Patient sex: F
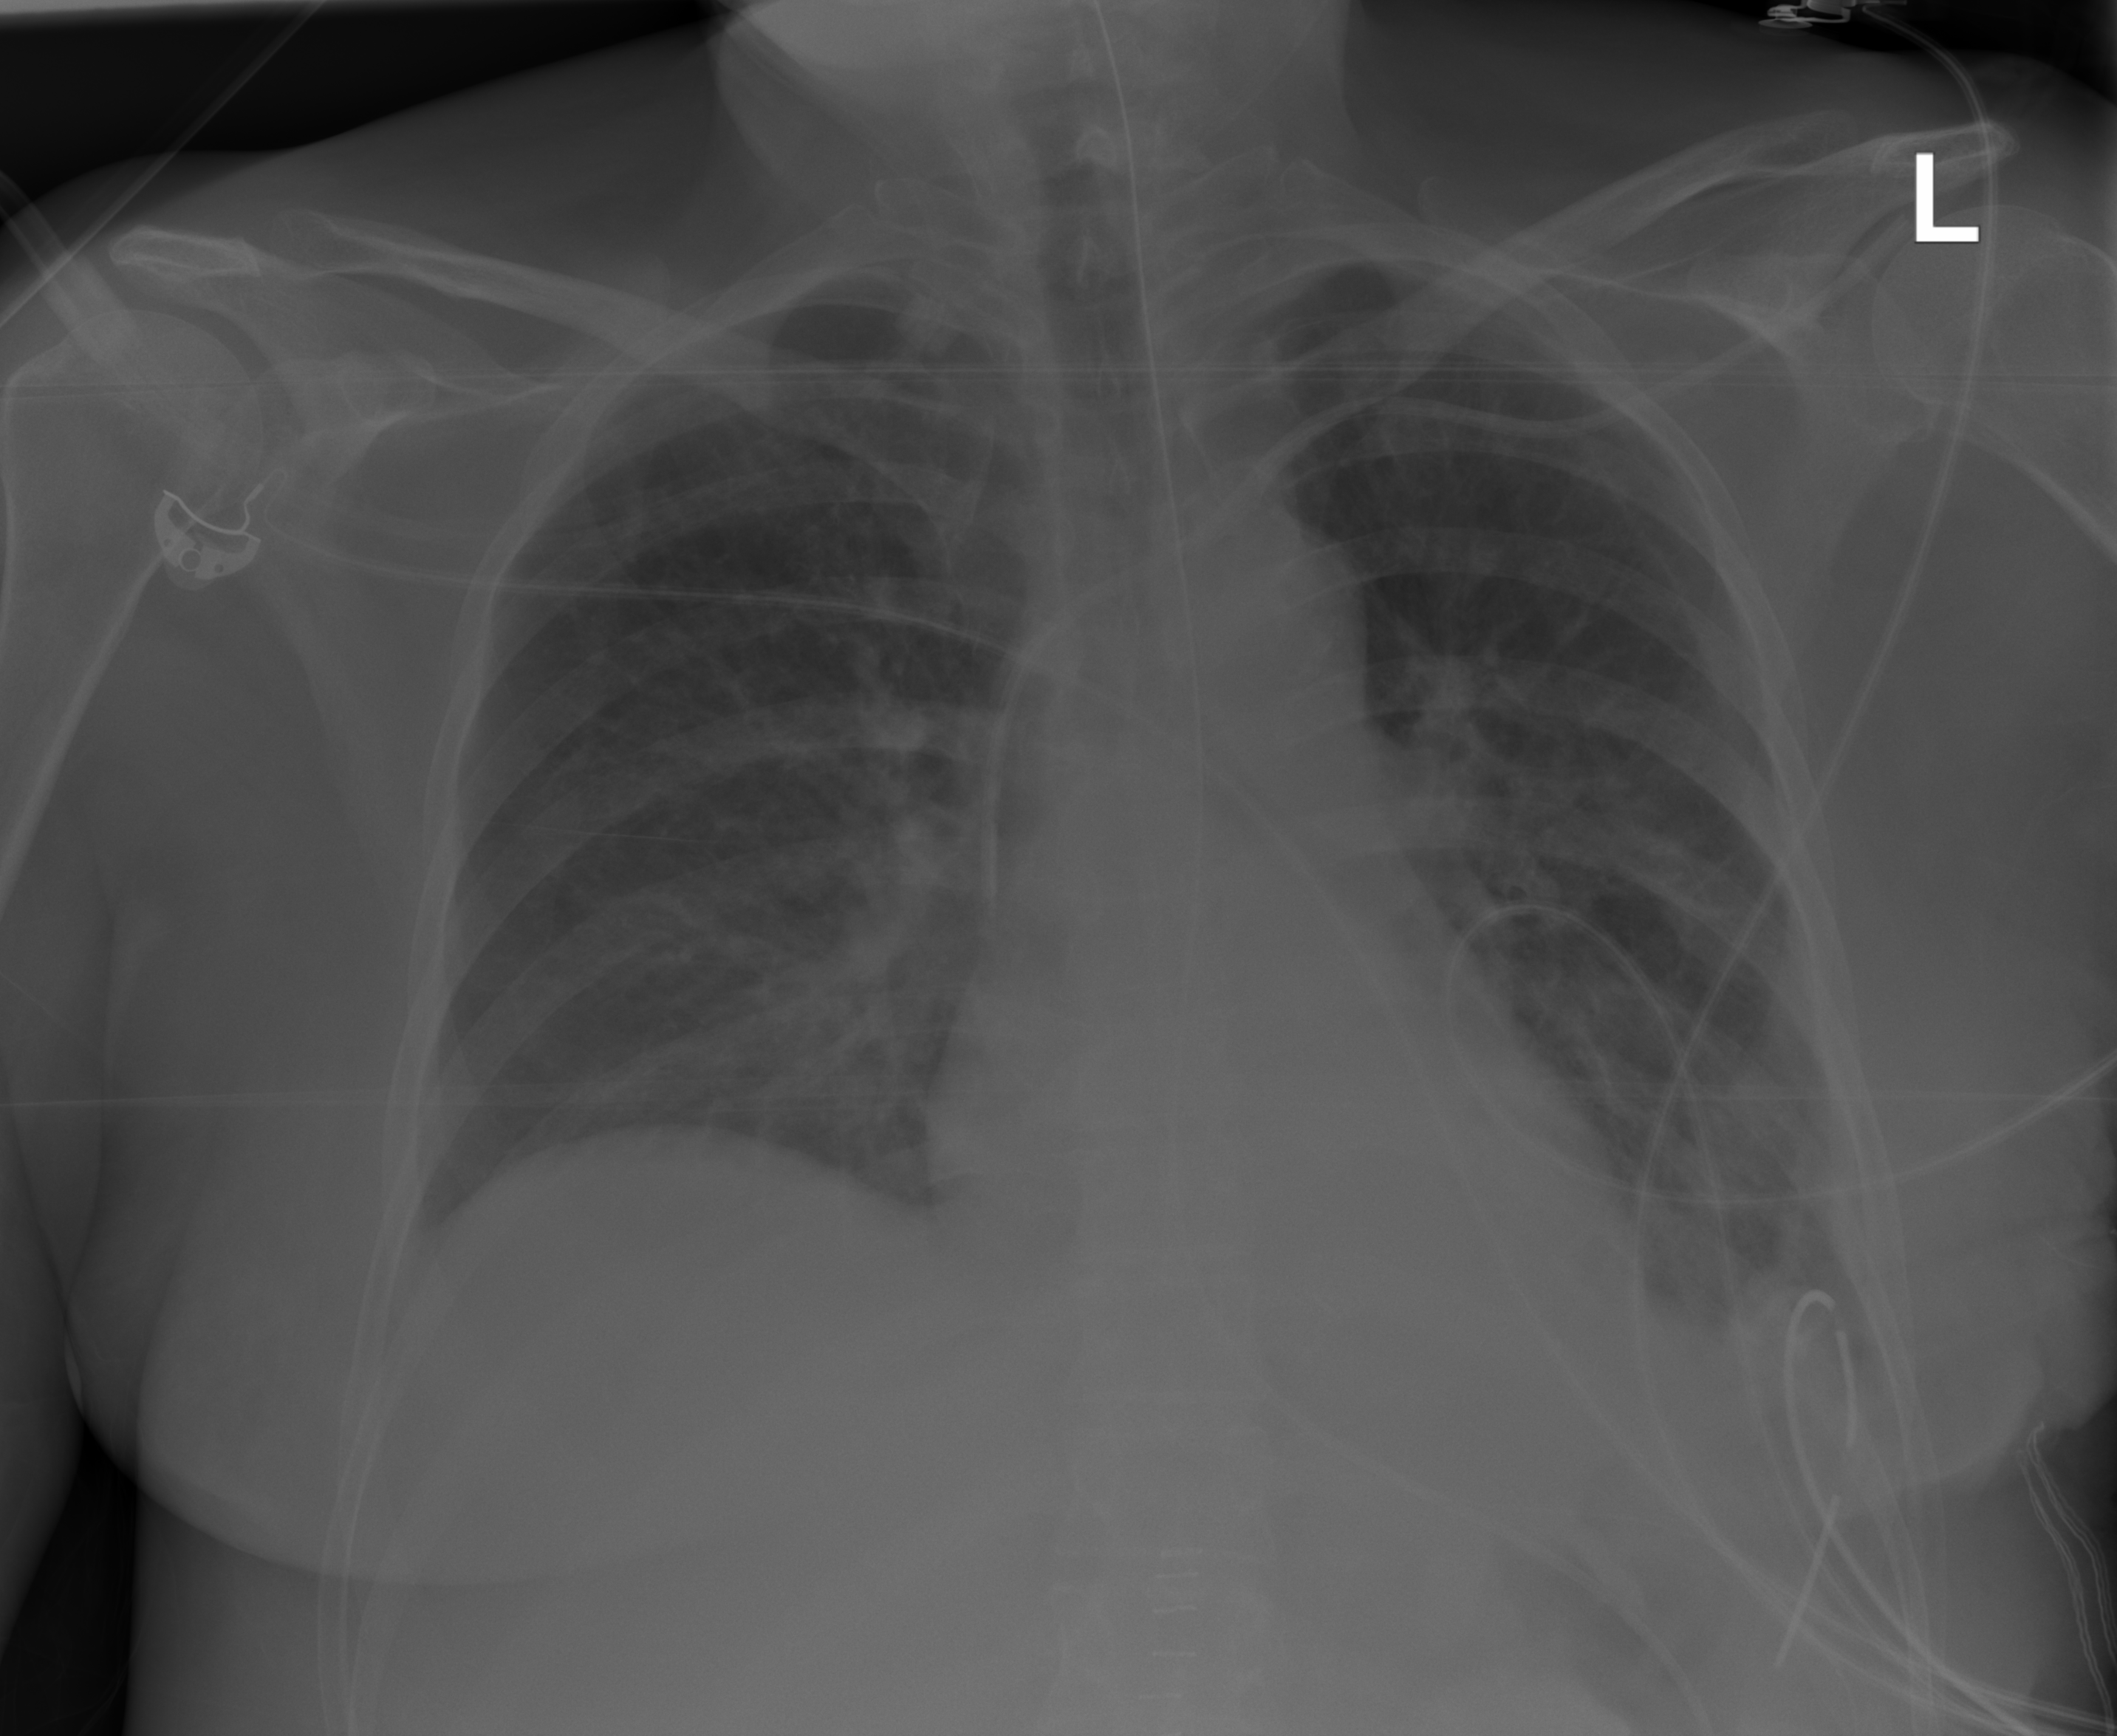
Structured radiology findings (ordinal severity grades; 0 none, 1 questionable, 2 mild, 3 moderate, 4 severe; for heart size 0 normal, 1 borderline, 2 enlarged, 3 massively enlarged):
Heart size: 0
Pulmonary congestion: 2
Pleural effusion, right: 0
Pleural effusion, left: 2
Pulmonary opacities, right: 2
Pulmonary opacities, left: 2
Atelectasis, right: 2
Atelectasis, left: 2